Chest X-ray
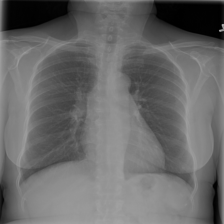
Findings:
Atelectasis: negative
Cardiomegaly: negative
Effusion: negative
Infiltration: negative
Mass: negative
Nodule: negative
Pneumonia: negative
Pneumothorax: negative
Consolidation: negative
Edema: negative
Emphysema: negative
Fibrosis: negative
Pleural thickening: negative
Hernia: negative